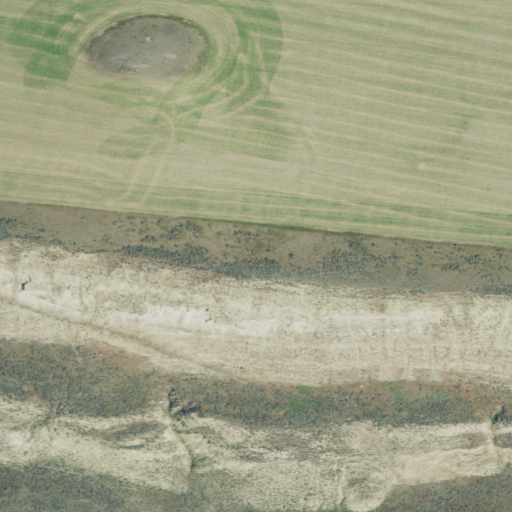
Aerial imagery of cliff(s) in Montana named The Wall containing grassland and cultivated crops